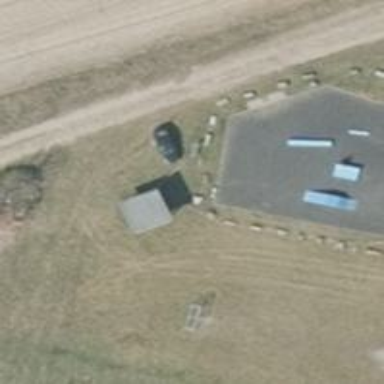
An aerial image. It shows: Shelter.